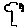
Label: tree